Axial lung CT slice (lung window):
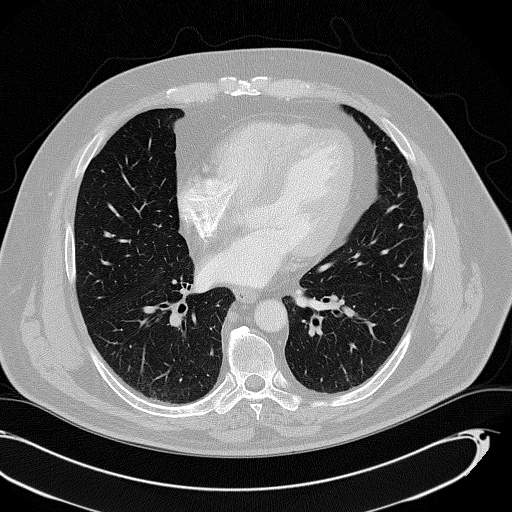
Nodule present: no